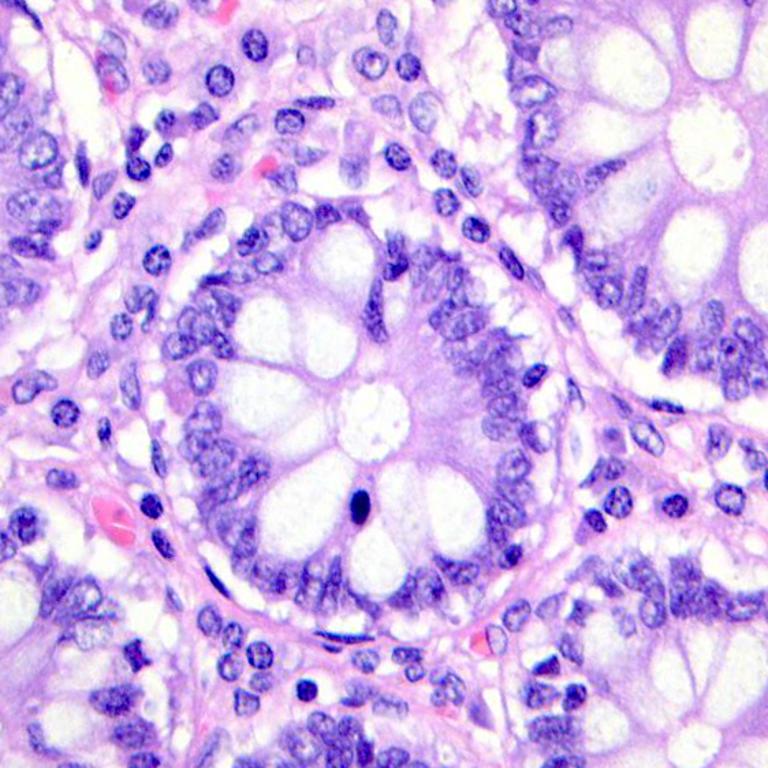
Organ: colon
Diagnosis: benign